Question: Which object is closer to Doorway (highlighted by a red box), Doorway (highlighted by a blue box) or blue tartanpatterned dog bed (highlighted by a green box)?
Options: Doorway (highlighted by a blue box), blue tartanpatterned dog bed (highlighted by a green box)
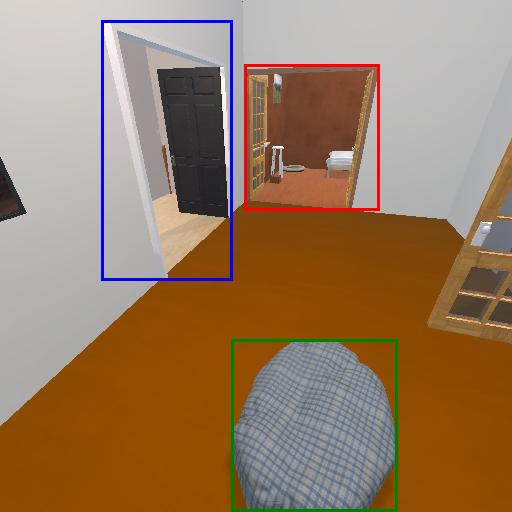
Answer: Doorway (highlighted by a blue box)